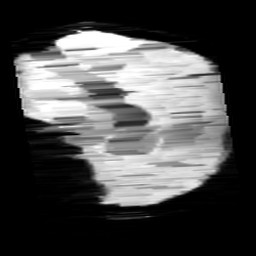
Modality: minIP
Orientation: sagittal
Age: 10
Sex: male
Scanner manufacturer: siemens
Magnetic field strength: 3 T
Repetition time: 0.027 s
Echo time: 0.02 s